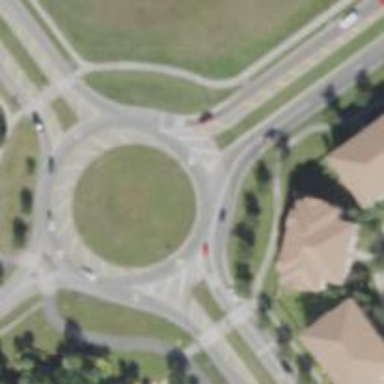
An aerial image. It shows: Asphalt road that is secondary route leading to roundabout.